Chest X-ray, AP view. Patient: 32 years old, sex F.
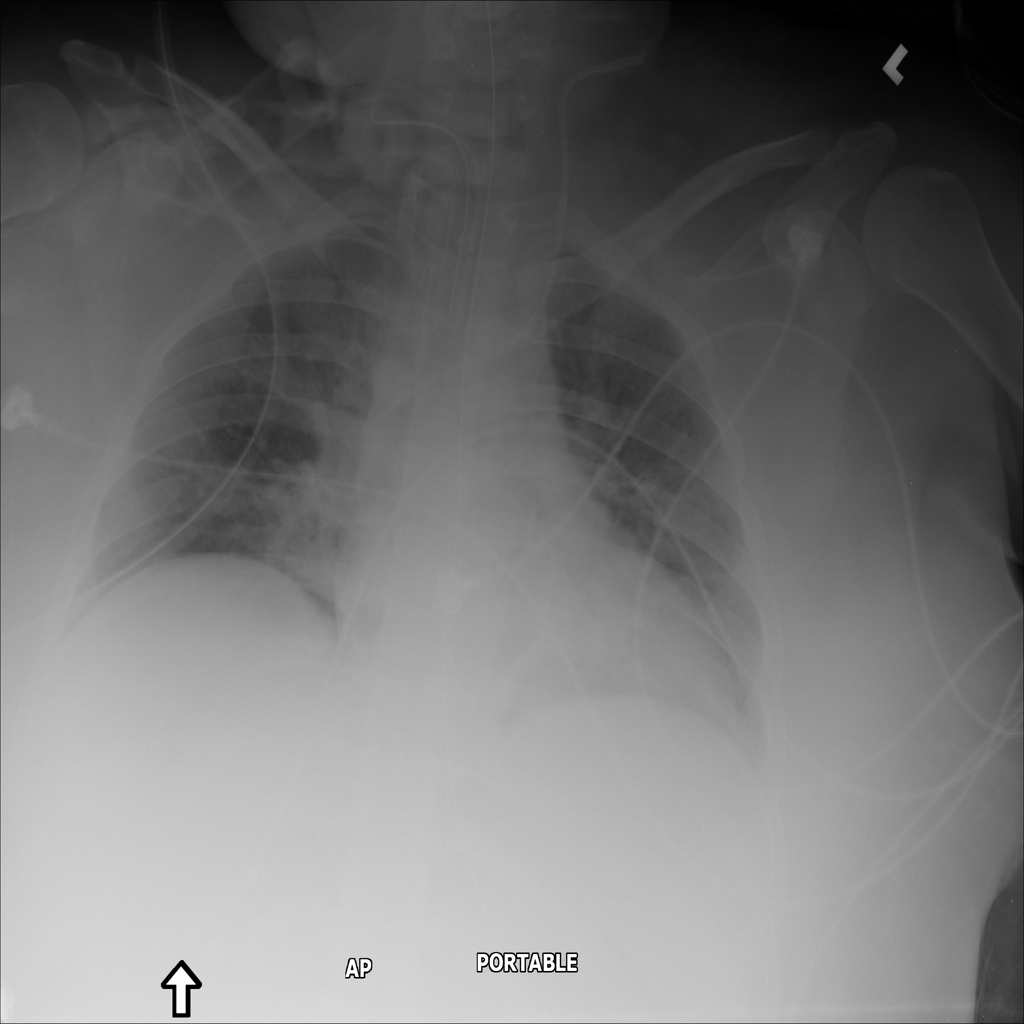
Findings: No Finding